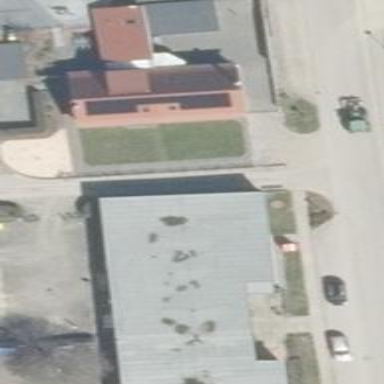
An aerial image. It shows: Commercial building.